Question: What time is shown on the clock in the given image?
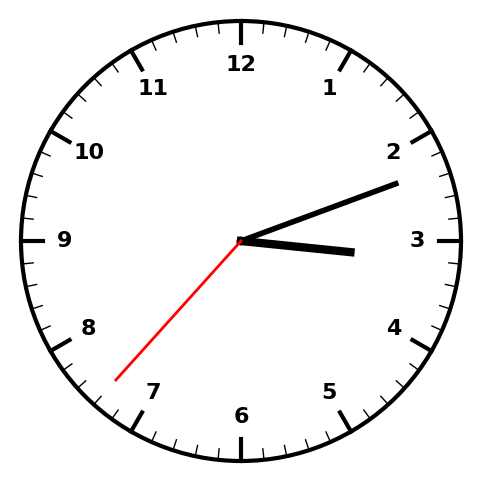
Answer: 03:11:37